Question: I'm trying to setup a Docker image running python 2.7. The code I want to run within the container relies on packages I'm trying to get using pip during the Docker image built. My problem is that pip only gets some part of the packages issuing an error while trying to get the others. Here is my Docker file:
'''
# Use an official Python runtime as a parent image
FROM python:2.7-slim
# Set the working directory to /app
WORKDIR /app
# Copy the current directory contents into the container at /app
ADD . /app
# Install any needed packages specified in requirements.txt
RUN pip install --trusted-host pypi.python.org -r requirements.txt
# Make port 80 available to the world outside this container
EXPOSE 80
# Define environment variable
ENV NAME World
# Run app.py when the container launches
CMD ["python", "./my_script.py"]
'''
An here the requiremnts.txt
'''
Flask
redis
time
sys
opcua
'''
Pip has no problem with collecting and , but issues error when it comes to collect (the same problem with and )

what should I do to make it work with all pip packages? Thanks in advance!
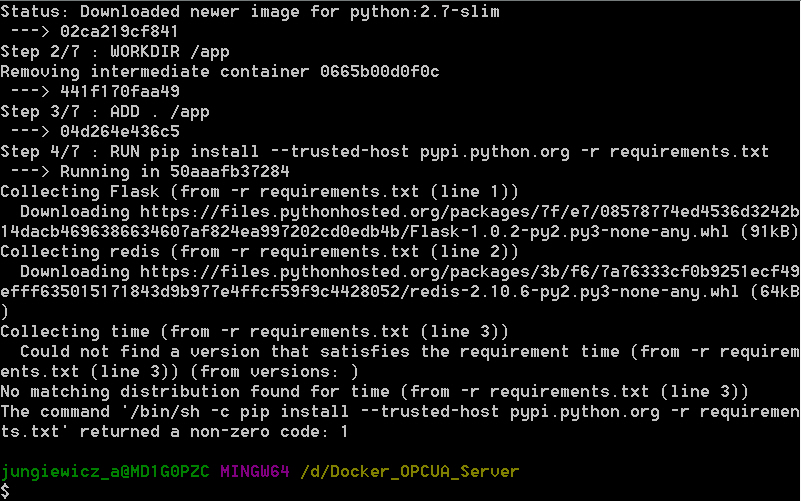
Answer: The issue here is time is a part of <URL> as well. Take these out of your 'requirements.txt' and you should be good to go!